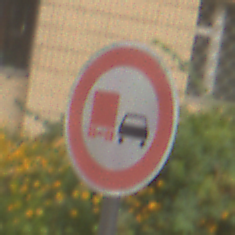
Verkehrszeichen: UeberholverbotKraftfahrzeuge
Umgebung: Outdoor, Urban
Tageszeit: MorningAfternoon
Wetter: Overcast
Licht: Natural
Jahreszeit: NotSpecified
Kontrast: LowContrast